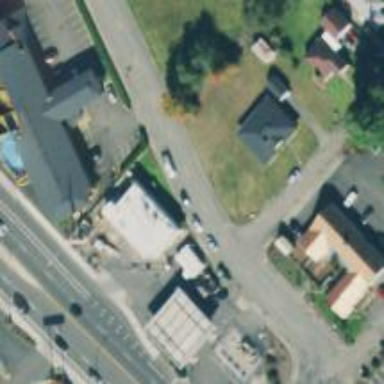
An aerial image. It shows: Convenience shop.